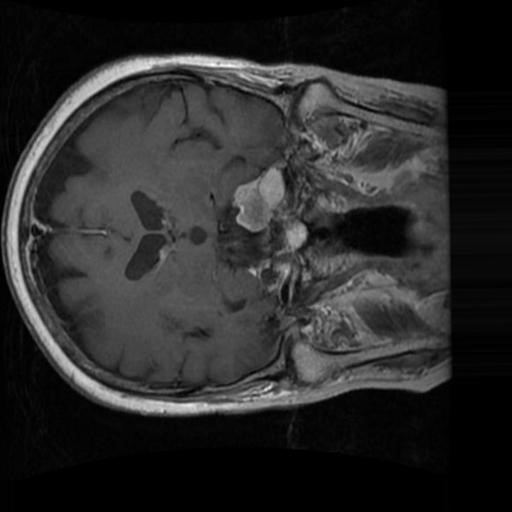
Label: brain_menin